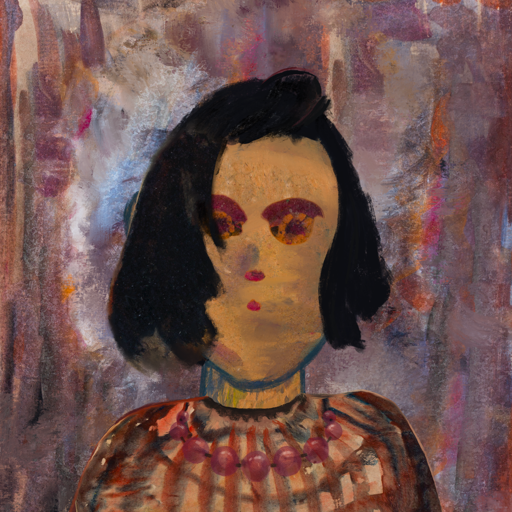
Background: Hypocrite, Head And Neck Front: In_The_Sun, Face Front: Doll, Bust: Orphan, Hair Front: Mosgoul, Head Accessory: Blank, Second Necklace: Blank, Necklace: Irani_2, Baby: Blank